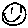
Label: smiley face